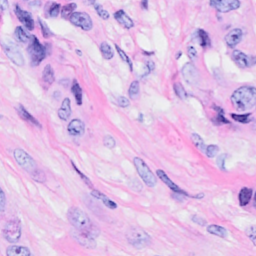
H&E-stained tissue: Breast